Aerial crown-view tile of a tropical tree (Barro Colorado Island, Panama), acquired 20250915:
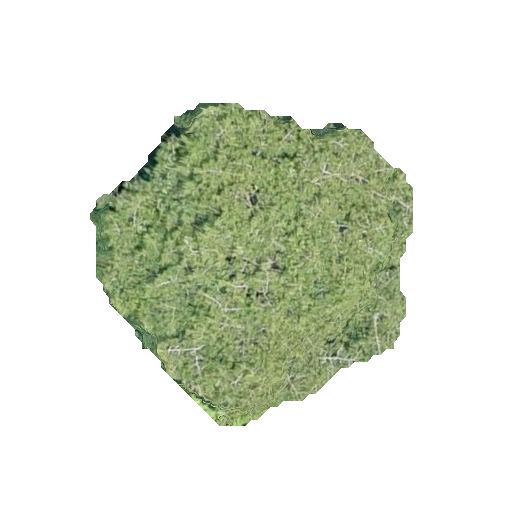
Species: Virola surinamensis
GBIF accepted scientific name: Virola surinamensis
Crown area: 106.185 m²